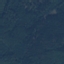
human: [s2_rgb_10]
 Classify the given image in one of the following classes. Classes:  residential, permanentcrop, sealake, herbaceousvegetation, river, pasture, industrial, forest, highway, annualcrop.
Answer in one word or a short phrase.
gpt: Forest